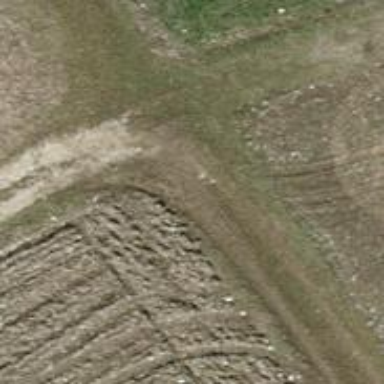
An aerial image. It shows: Grassy track with grade5 tracktype.